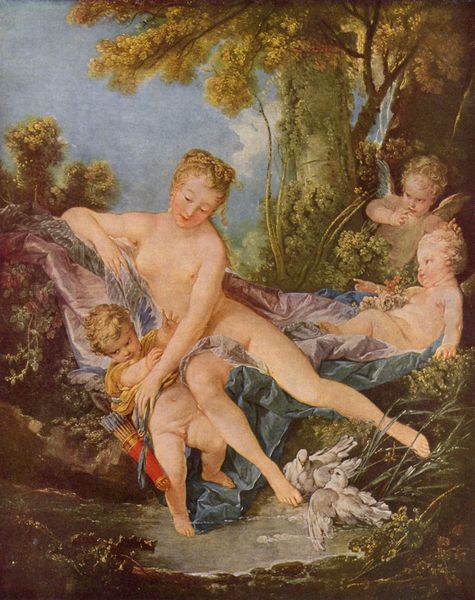
Titel: Venus tröstet Amor
Künstler: François Boucher
Standort: Washington (District of Columbia)
Institution: National Gallery of Art
Schlagwörter: akt, baum, blau, blätter, felsen, flügel, gemälde, himmel, körper, nackt, rubens, vogel, wasser, weiß, wolken, akte, bäume, fluss, grün, landschaft, mädchen, see, teich, ufer, blumen, brust, frankreich, frau, frisur, grau, kleid, ölbild, dame, gras, rot, schleier, tuch, blond, barock, halten, taube, bach, erde, horizont, natur, vögel, büsche, sträucher, figur, gold, haare, mantel, stoff, tücher, decke, kind, locken, rokoko, wald, kinder, engel, engelchen, putte, putto, beine, pfütze, liebe, liegen, bogen, lila, baby, enten, idylle, stämme, spielen, vergnügen, nackte, zeigen, bad, plantschen, spiel, lichtung, tauben, allegorie, jagd, nymphe, eros, venus, amor, putten, köcher, psyche, putti, pfeil, diana, pfeile, amoretten, cupido, armor, abwehr, nehmen, amor und psyche, quelle, fußbad, lieblich, boucher, erote, beden, aphrodite, eroten, cupid, turteltauben, francois boucher, liebesgötter, spiel der wünsche